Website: lowes
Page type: customer-info-address
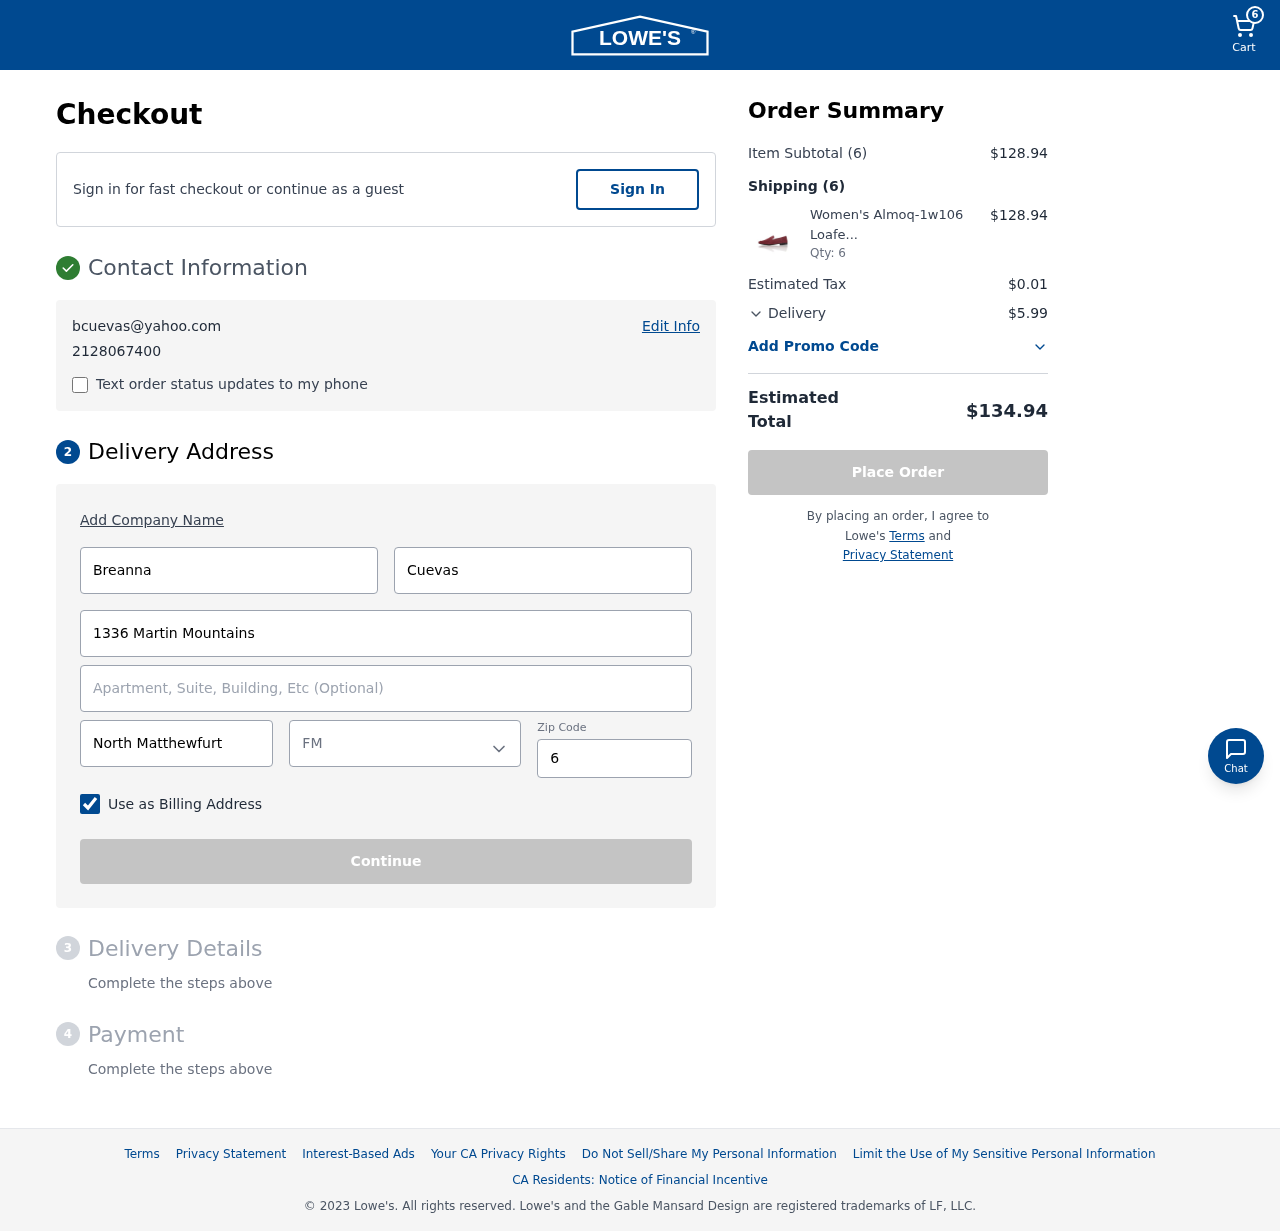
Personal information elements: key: PII_CITY
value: North Matthewfurt
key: PII_EMAIL
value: bcuevas@yahoo.com
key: PII_FIRSTNAME
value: Breanna
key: PII_LASTNAME
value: Cuevas
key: PII_PHONE
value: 2128067400
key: PII_POSTCODE
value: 62989
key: PII_STATE
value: FM
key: PII_STREET
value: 1336 Martin Mountains
Product elements: key: PRODUCT1_NAME
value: Women's Almoq-1w106 Loafers, Red Burgundy, 8 US
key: PRODUCT1_QUANTITY
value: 6
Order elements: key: ORDER_NUM_ITEMS
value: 6
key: ORDER_SUBTOTAL
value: $128.94
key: ORDER_NUM_ITEMS2
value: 6
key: ORDER_SUBTOTAL2
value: $128.94
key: ORDER_TAX
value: $0.01
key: ORDER_SHIPPING_COST
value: $5.99
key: ORDER_TOTAL
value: $134.94